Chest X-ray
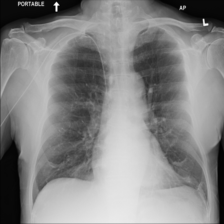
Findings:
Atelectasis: negative
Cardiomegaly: negative
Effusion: negative
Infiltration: negative
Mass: negative
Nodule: negative
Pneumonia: negative
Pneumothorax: negative
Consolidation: negative
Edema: negative
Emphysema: negative
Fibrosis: negative
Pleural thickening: negative
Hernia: negative